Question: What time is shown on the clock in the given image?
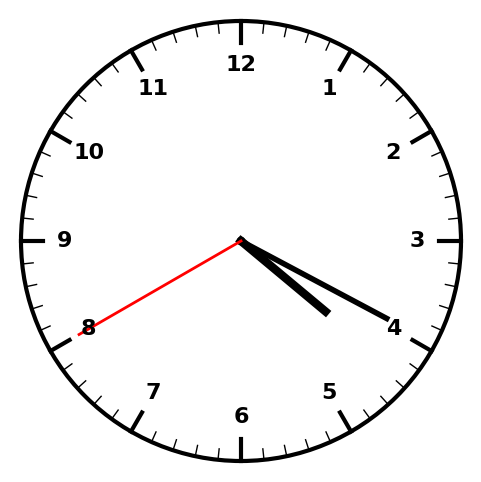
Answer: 04:19:40